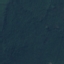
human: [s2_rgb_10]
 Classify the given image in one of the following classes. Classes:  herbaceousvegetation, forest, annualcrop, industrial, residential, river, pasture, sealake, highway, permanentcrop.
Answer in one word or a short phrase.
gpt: Forest